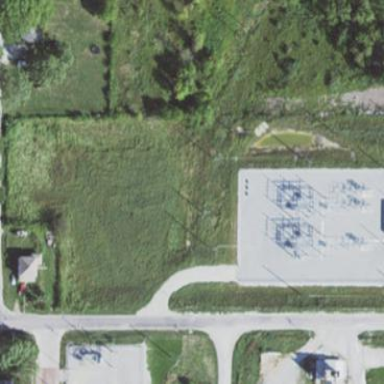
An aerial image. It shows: Transmission-level power substation.